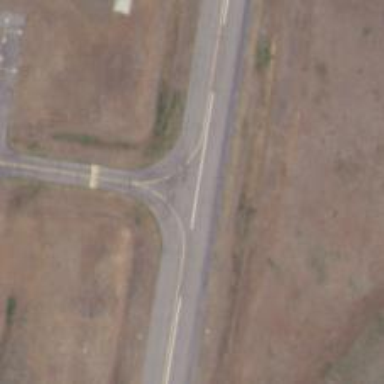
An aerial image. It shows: Image of taxiway at airport.